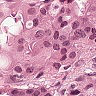
Metastatic tissue present: yes